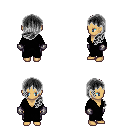
a pixel art fantasy rpg character, female body template, human, tanned skin, black robe, metal pants, gray left-swept hairstyle, metal gloves, four views (front, back, left, right), 2x2 character sprite sheet, small pixel art, hard edges, no anti-aliasing